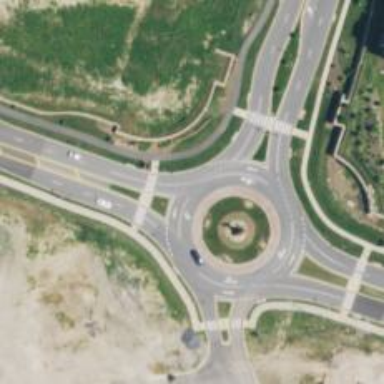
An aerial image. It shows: Secondary road with asphalt surface leading to roundabout junction.